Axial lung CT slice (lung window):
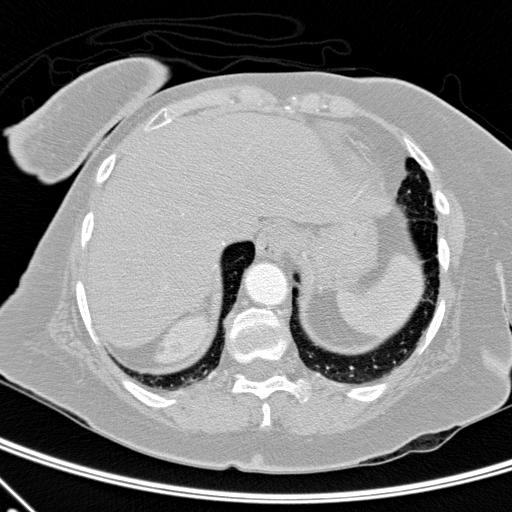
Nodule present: no